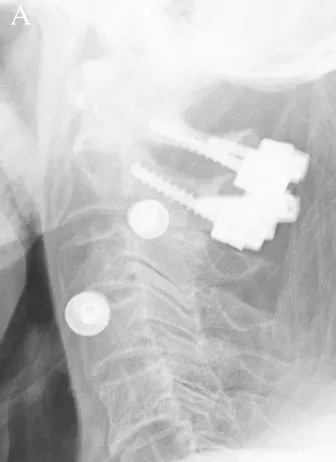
X-ray and computed tomography (CT) images after surgery. Radiography revealed posterior fixation and reduced C1-C2 dislocation (A).
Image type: radiology (x_ray)